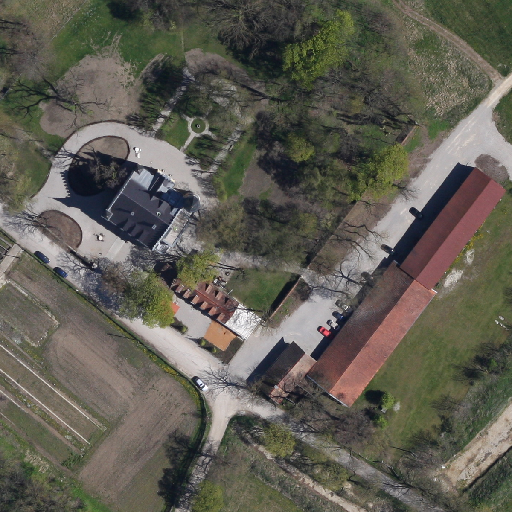
Referring expression: light-duty vehicle